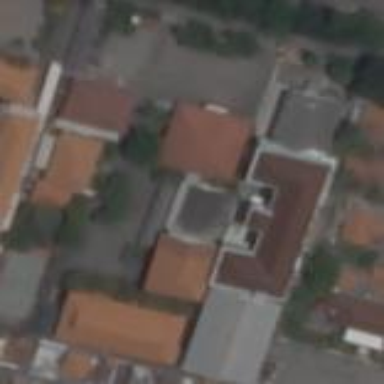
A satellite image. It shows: Government office building with tile roof.